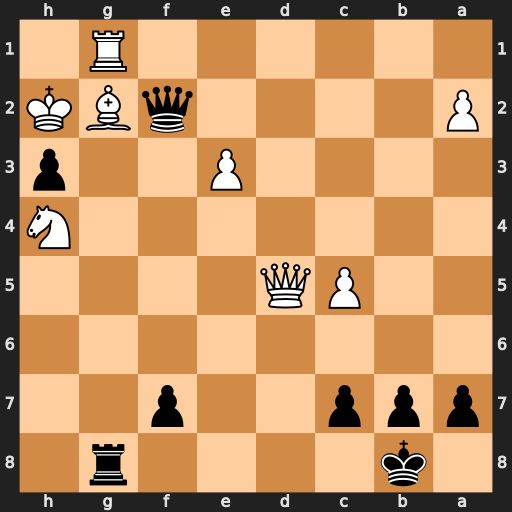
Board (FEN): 1k4r1/ppp2p2/8/2PQ4/7N/4P2p/P4qBK/6R1
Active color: b
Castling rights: -
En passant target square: -
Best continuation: Qg3+ Kh1 hxg2+ Qxg2 Qxh4+